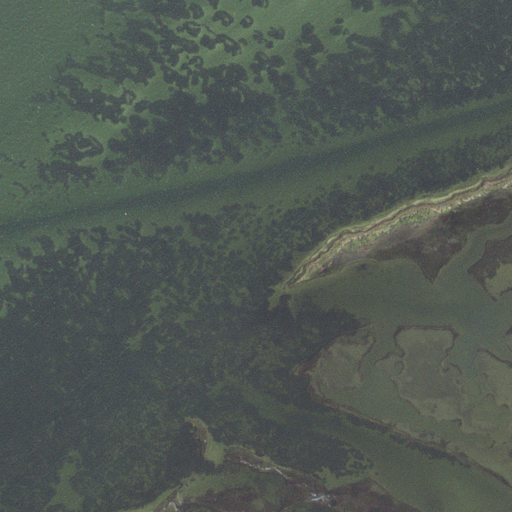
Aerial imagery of cape in North Carolina named Long Point containing open water and herbaceous wetlands